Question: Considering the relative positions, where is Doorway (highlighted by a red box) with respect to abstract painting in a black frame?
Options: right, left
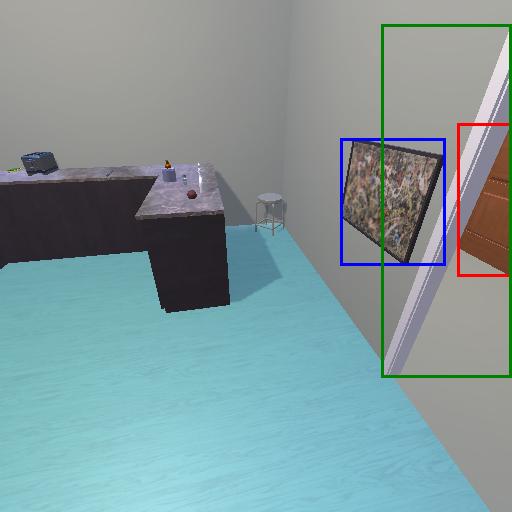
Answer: right